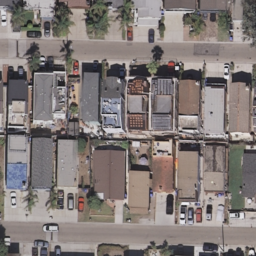
Label: residential